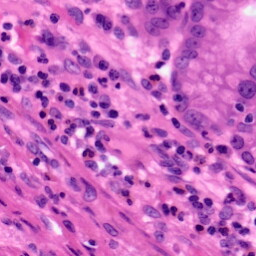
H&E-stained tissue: Pancreatic